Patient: sex M, age 32
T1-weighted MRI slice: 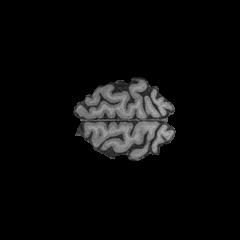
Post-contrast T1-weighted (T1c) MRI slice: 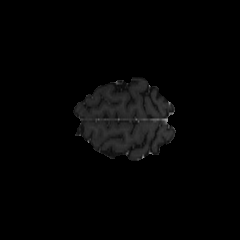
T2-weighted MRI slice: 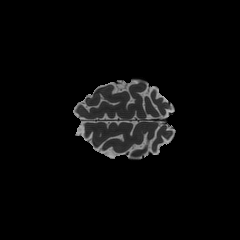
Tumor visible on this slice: no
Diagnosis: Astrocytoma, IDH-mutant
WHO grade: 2